Question: I am trying to use ANTLR to extract information from a PLSQL file. I am using <URL> and obtain different information - say name of tables and related columns. I was thinking if it would make sense to use the visitor pattern to collect information about tables and related columns on a particular table. For instance, a query like this
'''
SELECT s.name from students s, departments d WHERE d.did=10 and s.sid=d.did
'''
will be shown in AST as

Obtaining table name and related columns here will involve capturing aliases first from the FROM element and then matching with columns used in SELECT_LIST. Information about tables and columns is hidden deep in leaf nodes under repeatedly used elements such as "ANY_ELEMENT".
So, How to go about using a visitor pattern here? Would I end up with way too many visitors because there are potentially a lot of element types? Is Visitor pattern relevant here?
After thinking over it for a while, I am nearing a conclusion that Visitor pattern wouldn't make sense in this scenario. Given the fact that the data structure that needs to be visited is a tree and there are potentially so many node types (select, update, insert, delete, from, where, into..), defining what should happen on visiting each of these node types for any given visitor could result in hundreds of methods per visitor class!
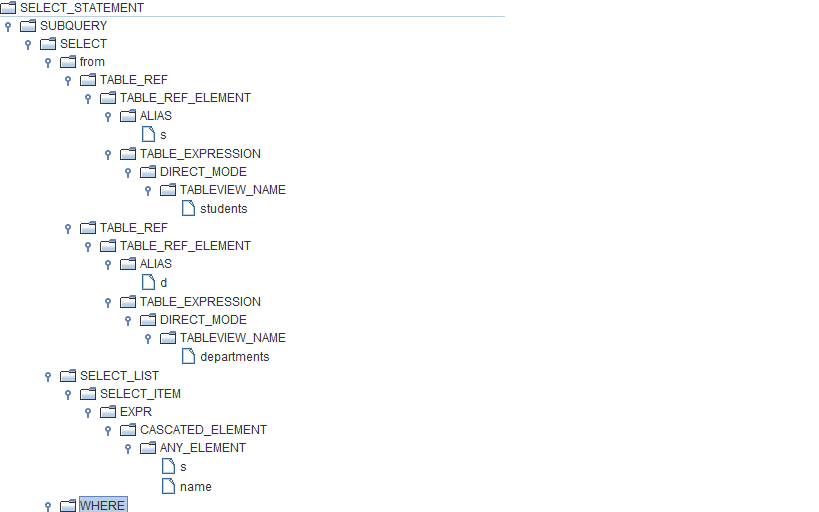
Answer: As updated in my last edit, I resolved this by not implementing a visitor pattern because such a pattern would require me to create all node types and for PL/SQL there will be too many.